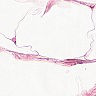
Metastatic tissue present: no